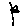
Label: flower